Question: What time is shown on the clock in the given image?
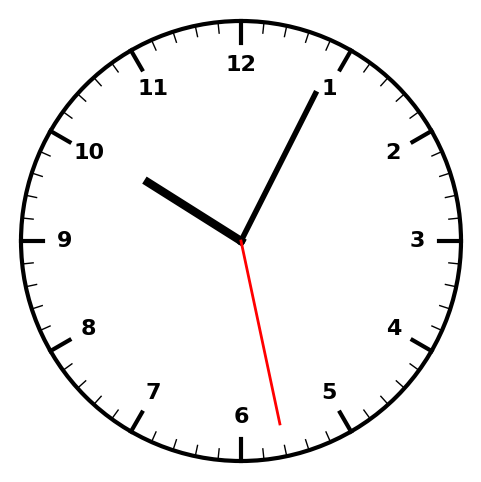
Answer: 10:04:28